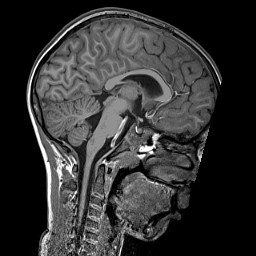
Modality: T1w
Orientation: sagittal
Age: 11
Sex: male
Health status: ill